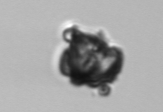
Label: Delphineis